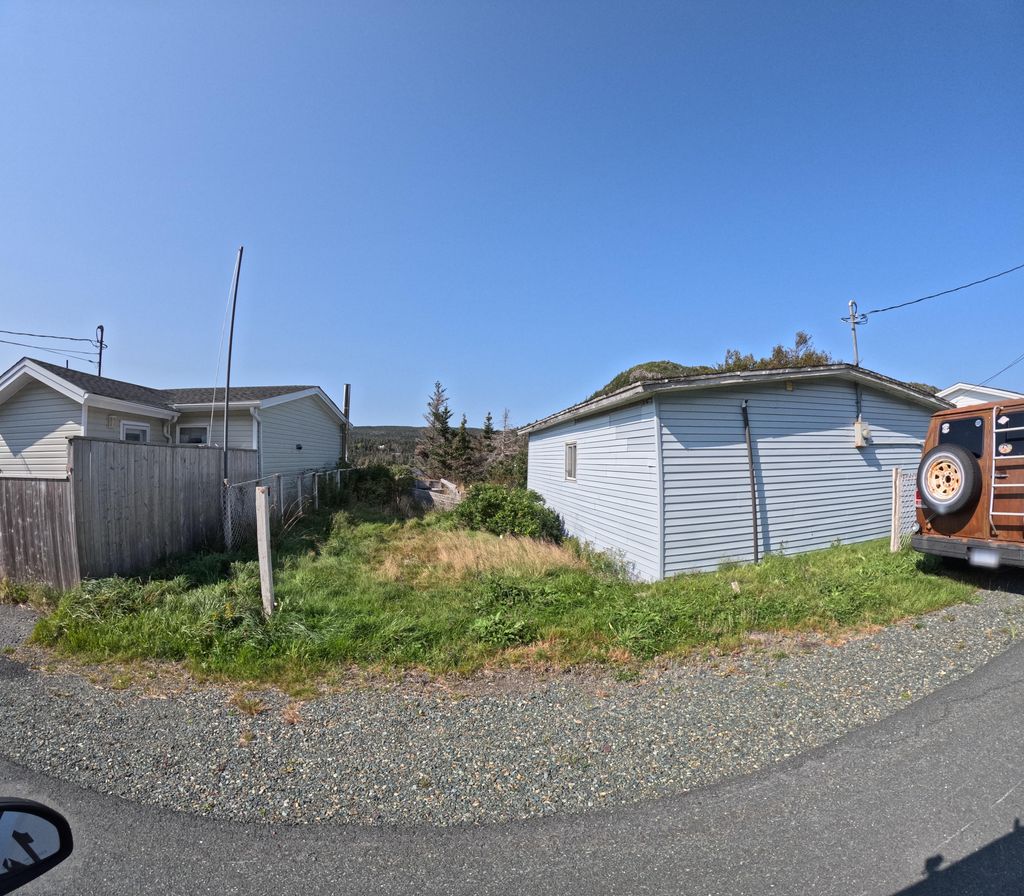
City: st_johns